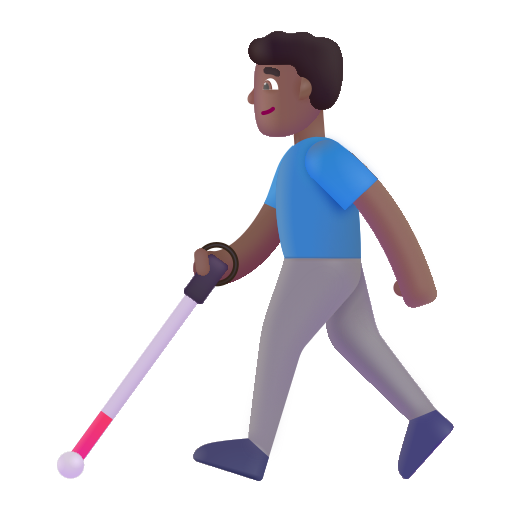
man with white cane color  dark